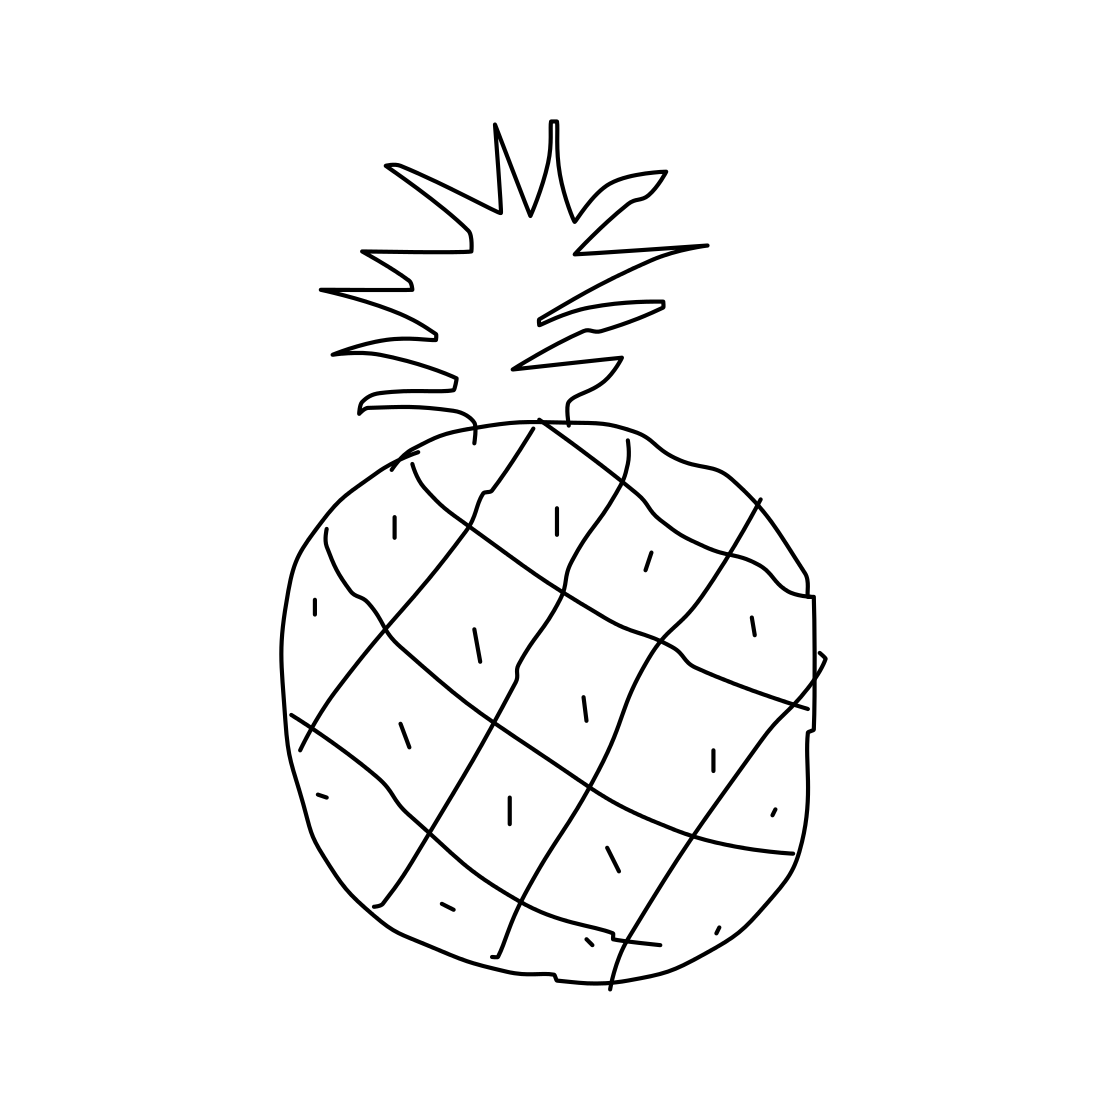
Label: pineapple